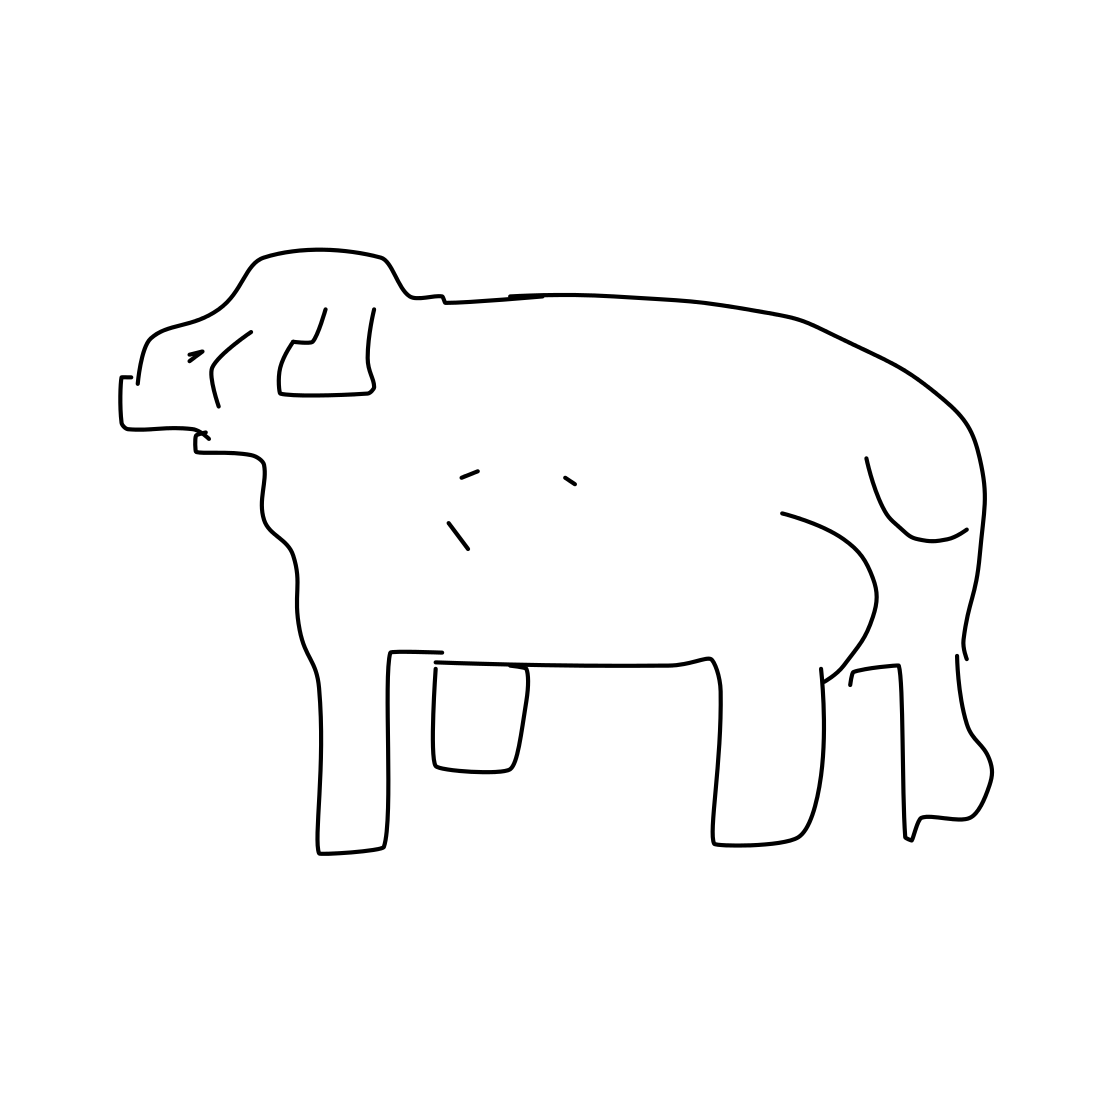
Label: sheep